Field crop: tomato
Growth stage: 1
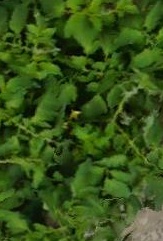
Species: tomato